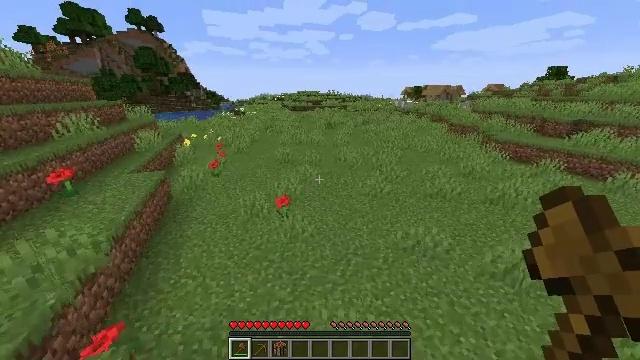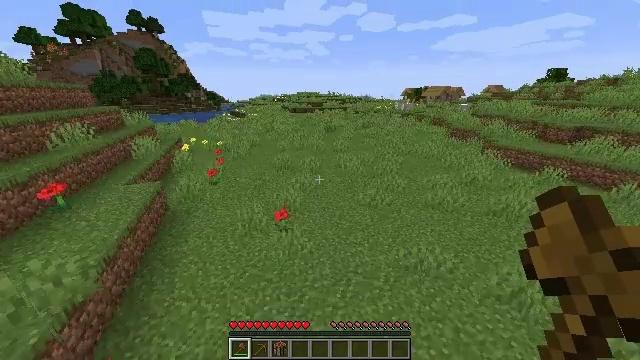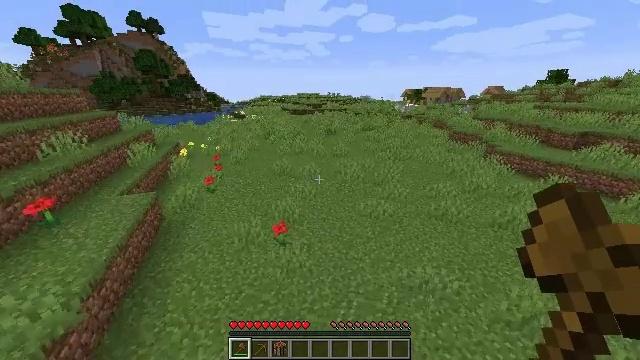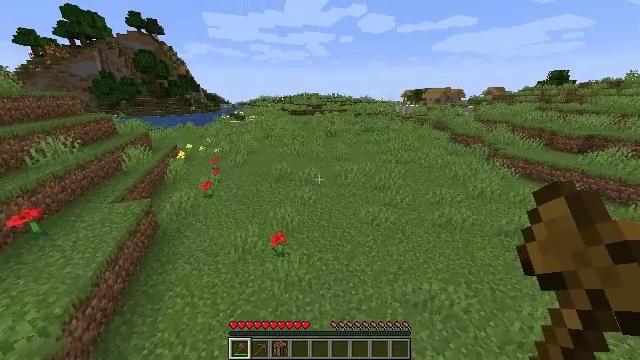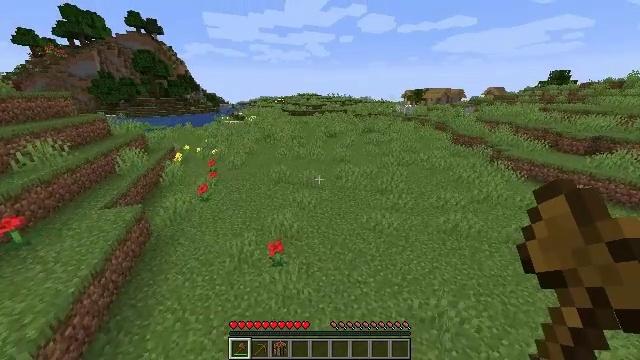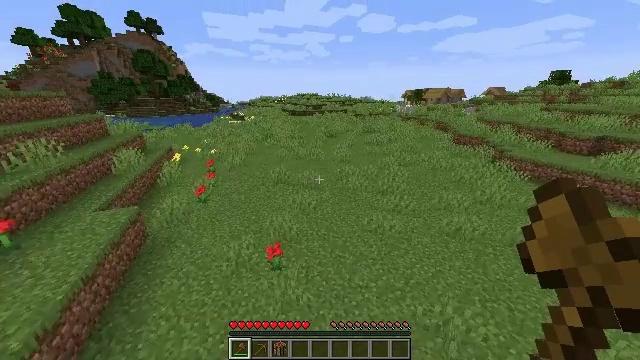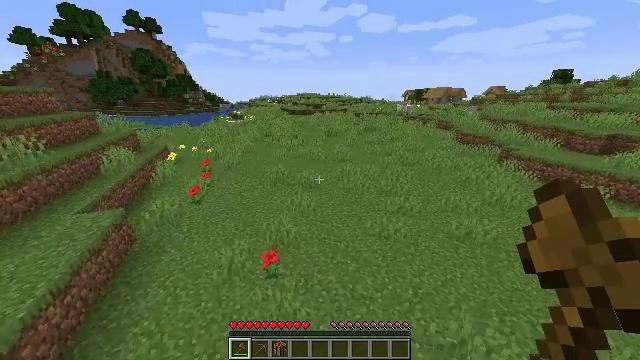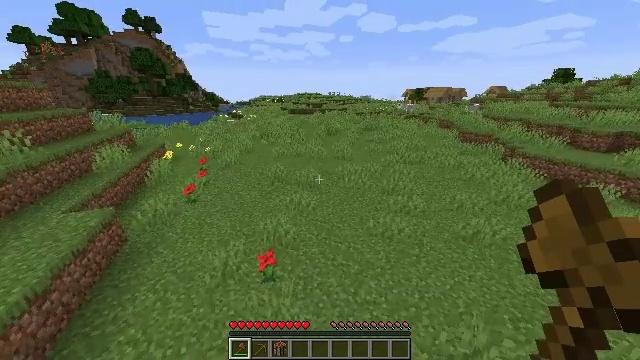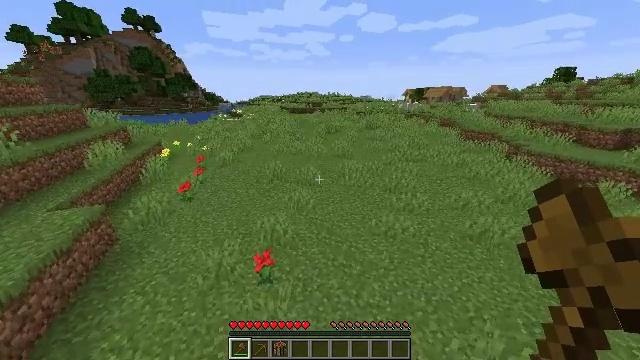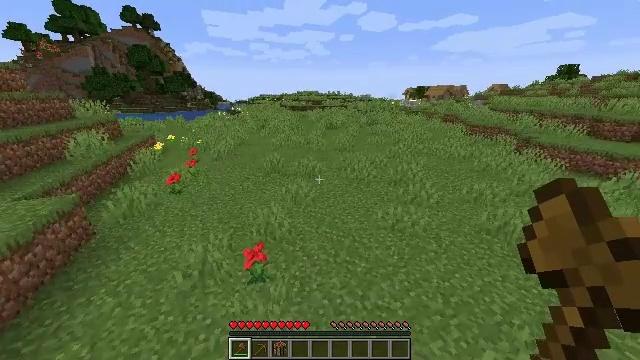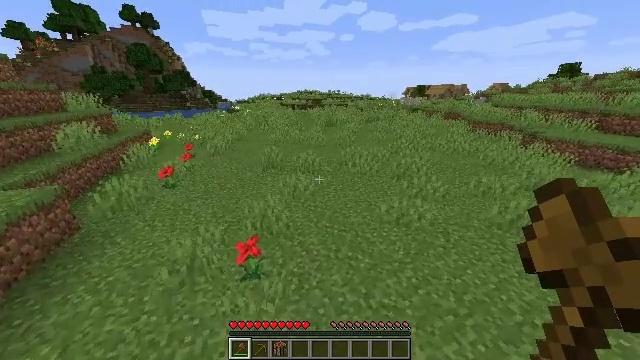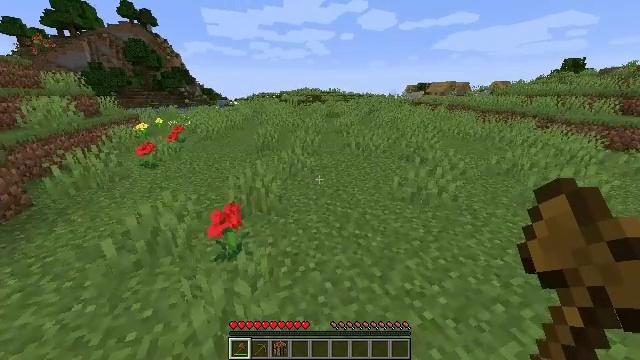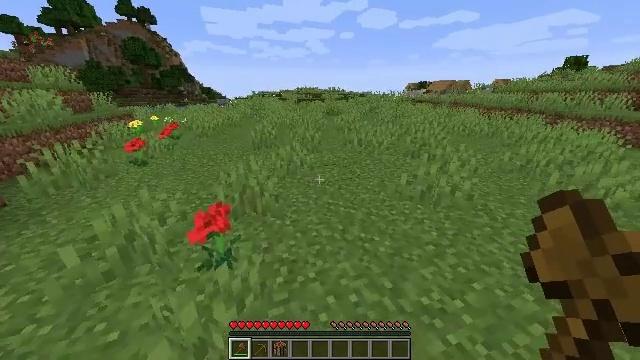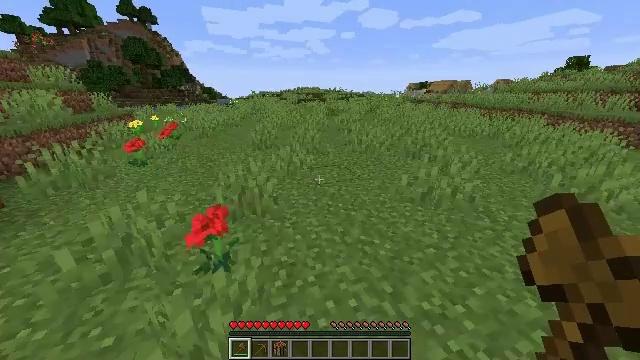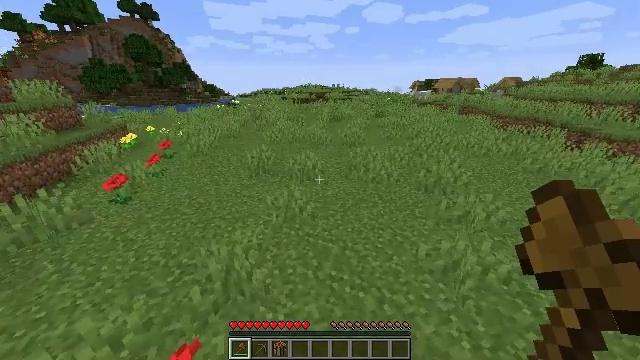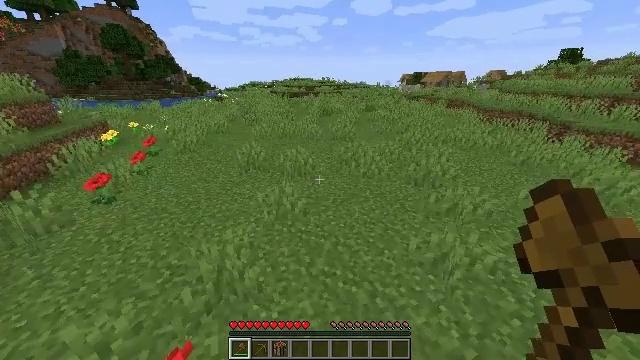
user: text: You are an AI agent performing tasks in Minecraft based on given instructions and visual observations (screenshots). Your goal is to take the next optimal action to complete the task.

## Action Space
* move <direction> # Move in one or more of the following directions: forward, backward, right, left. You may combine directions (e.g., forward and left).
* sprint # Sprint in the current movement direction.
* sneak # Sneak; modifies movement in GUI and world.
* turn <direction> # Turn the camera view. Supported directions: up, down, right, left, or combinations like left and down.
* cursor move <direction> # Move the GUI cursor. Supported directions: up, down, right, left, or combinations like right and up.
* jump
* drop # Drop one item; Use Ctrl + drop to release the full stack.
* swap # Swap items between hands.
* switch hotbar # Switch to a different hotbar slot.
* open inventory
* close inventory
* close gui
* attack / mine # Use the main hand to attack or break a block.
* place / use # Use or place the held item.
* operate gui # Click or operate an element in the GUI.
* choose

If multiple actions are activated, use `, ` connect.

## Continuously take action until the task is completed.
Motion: motion action
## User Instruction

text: Mine the sugar cane near rivers.
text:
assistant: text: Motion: move forward, sprint, jump
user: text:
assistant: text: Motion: move forward, sprint, jump
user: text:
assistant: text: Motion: move forward, sprint, jump
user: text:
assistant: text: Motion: move forward, sprint, jump
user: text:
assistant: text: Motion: move forward, sprint, jump
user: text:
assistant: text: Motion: move forward, sprint, jump
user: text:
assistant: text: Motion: move forward, sprint, jump
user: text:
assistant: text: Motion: move forward, sprint, jump
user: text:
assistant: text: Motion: move forward, sprint, jump
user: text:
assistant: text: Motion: move forward, sprint, jump
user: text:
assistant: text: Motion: move forward, sprint, jump
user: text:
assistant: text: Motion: move forward, sprint, jump
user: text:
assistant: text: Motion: move forward, sprint, jump
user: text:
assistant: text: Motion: move forward, sprint, turn down, jump
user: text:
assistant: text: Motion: move forward, sprint, turn right and down, jump
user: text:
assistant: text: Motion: move forward, sprint, jump
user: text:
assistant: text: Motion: move forward, sprint, turn up
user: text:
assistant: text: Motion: move forward, sprint
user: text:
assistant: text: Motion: move forward, sprint
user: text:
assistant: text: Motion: move forward, sprint
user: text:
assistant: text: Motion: move forward, sprint
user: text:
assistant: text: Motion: move forward, sprint, turn left
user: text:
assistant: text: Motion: move forward, sprint
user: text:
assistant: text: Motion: move forward, sprint
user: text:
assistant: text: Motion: move forward
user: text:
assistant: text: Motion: move forward
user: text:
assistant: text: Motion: move forward
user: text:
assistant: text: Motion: move forward
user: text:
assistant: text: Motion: move forward
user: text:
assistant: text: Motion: move forward